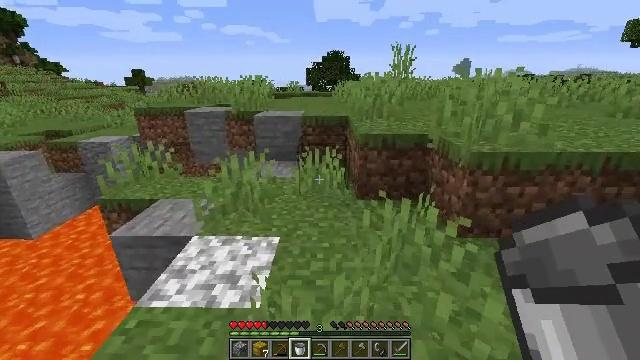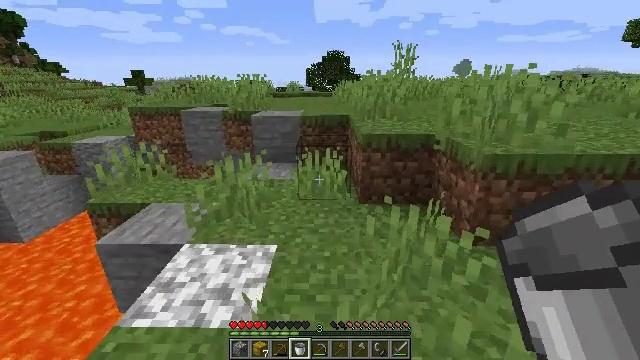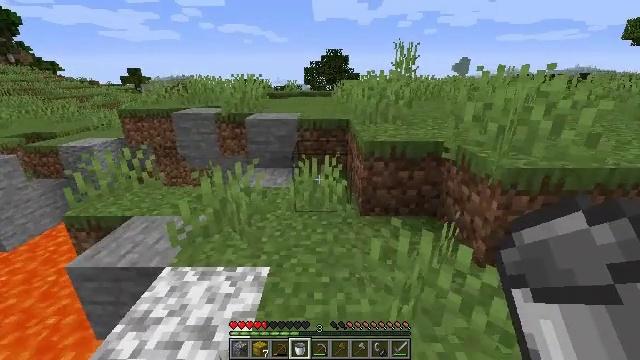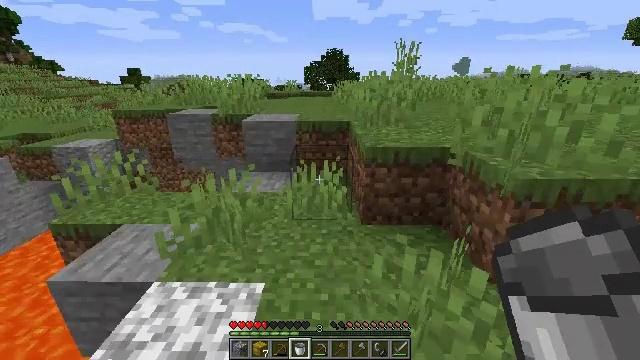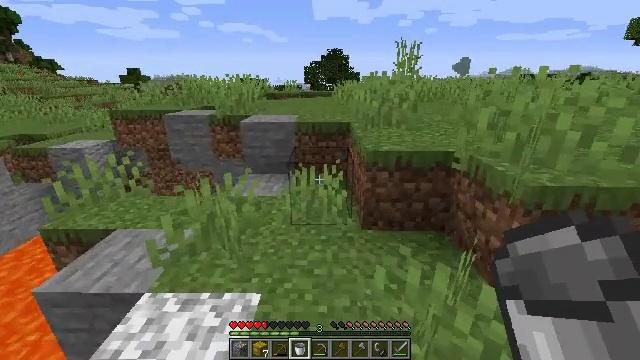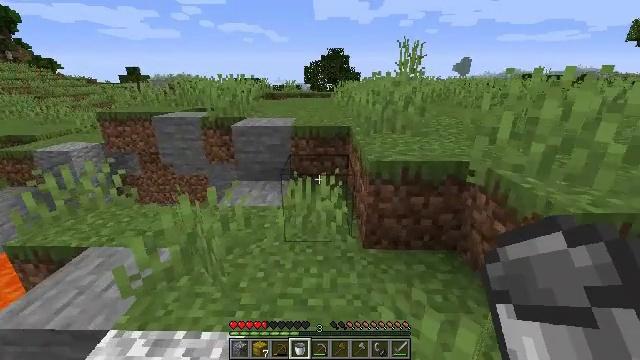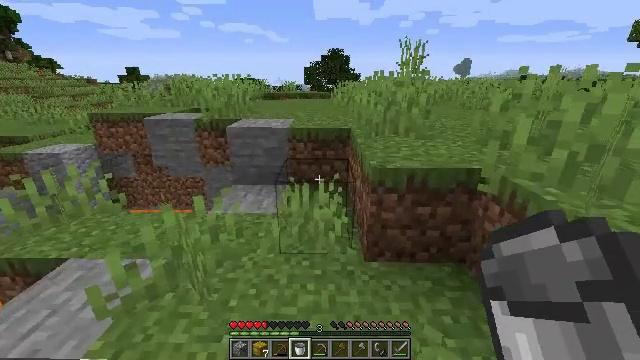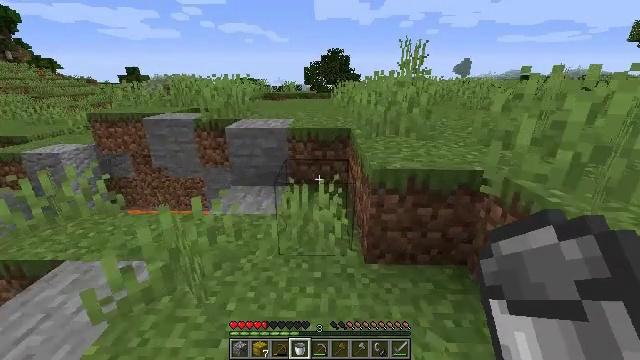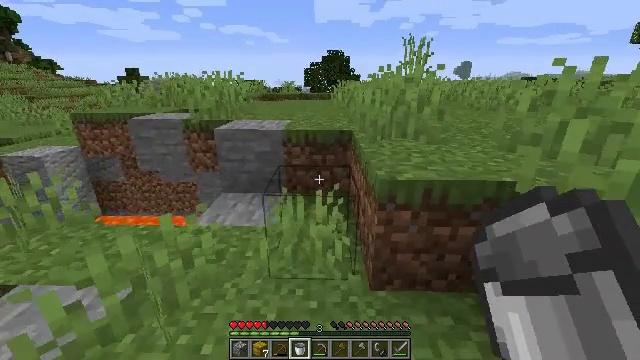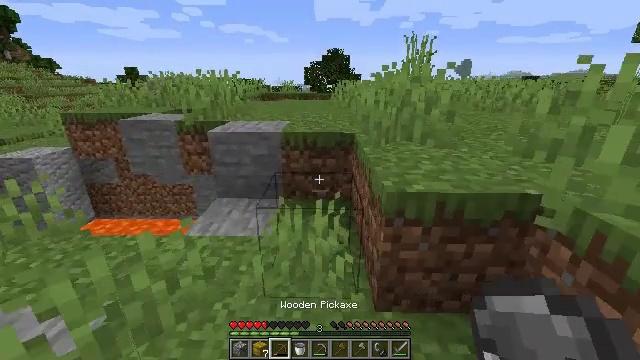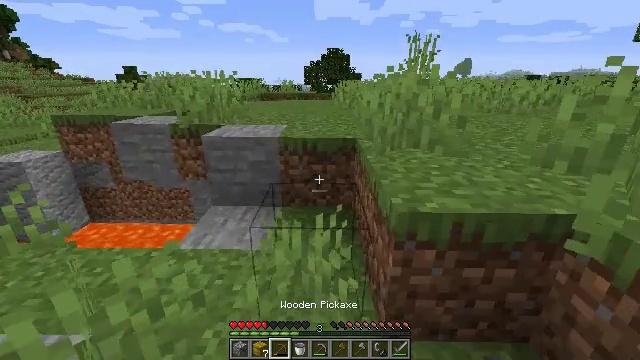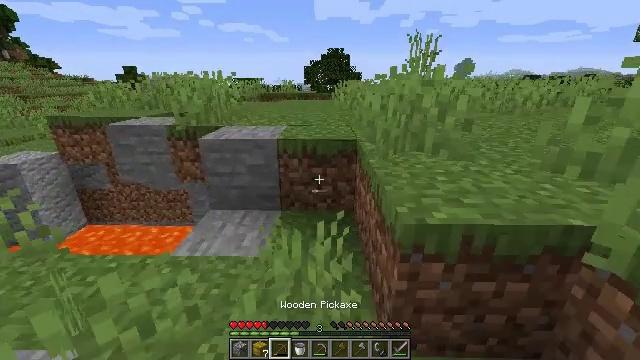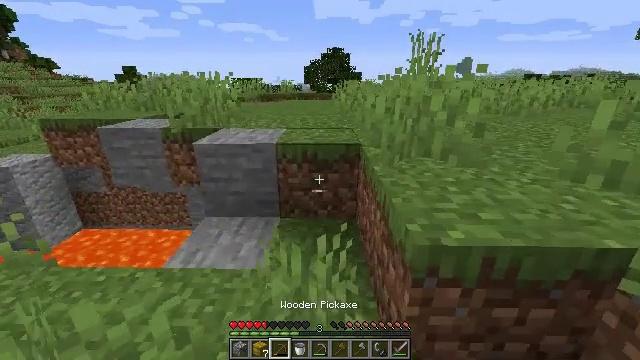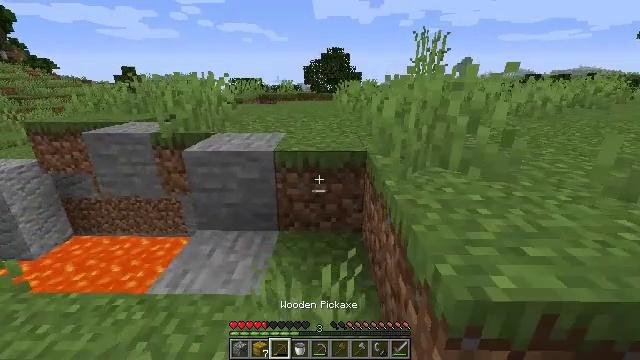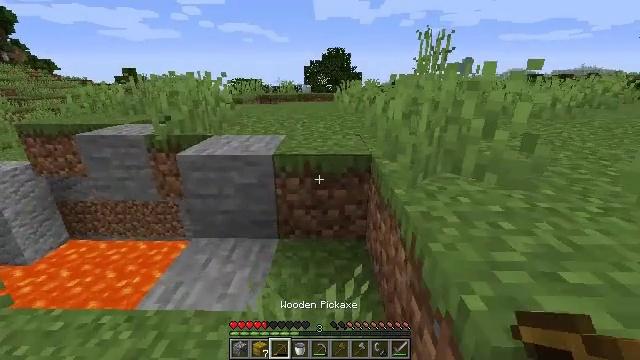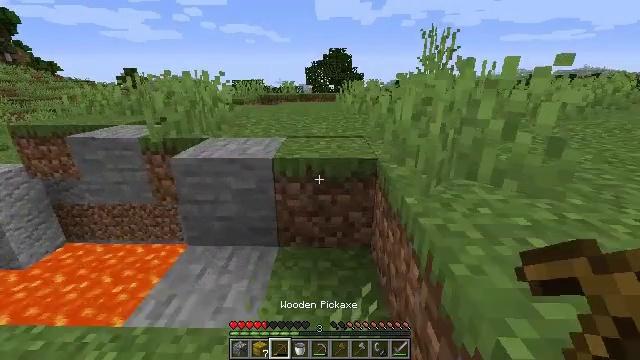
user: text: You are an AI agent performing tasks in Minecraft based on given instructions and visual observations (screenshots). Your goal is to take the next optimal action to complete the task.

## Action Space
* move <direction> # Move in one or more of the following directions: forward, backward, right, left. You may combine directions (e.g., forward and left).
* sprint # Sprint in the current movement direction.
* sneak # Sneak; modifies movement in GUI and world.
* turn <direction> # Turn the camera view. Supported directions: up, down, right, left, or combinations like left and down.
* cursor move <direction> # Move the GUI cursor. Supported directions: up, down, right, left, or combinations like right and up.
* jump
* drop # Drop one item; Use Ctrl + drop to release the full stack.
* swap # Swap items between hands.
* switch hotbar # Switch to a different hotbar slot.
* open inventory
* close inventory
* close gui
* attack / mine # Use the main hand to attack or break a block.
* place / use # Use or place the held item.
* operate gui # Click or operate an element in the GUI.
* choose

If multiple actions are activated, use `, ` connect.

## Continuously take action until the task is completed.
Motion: motion action
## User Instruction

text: Gather materials such as cobblestone.
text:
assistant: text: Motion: move forward
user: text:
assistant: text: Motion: move forward
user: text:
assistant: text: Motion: move forward
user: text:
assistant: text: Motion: move forward
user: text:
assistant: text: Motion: move forward
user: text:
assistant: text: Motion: move forward
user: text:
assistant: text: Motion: move forward
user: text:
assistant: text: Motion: move forward
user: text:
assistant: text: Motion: move forward
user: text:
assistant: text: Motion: move forward
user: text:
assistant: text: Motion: move forward
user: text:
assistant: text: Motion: move forward
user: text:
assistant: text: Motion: move forward
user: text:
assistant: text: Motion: move forward
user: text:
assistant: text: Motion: move forward
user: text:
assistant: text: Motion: move forward
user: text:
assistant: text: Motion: move forward
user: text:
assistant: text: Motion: move forward
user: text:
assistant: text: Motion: move forward, turn left
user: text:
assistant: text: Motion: move forward, turn left and down
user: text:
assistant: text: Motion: move forward, turn down
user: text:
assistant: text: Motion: move forward
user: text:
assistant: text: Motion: move forward
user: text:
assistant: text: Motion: move forward, turn left
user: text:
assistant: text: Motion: move forward, turn left and down
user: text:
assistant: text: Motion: move forward, turn left and down
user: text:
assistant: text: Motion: turn left and down, attack / mine
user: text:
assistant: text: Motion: turn left and down, attack / mine
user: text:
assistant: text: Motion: turn left and down, attack / mine
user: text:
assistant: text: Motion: turn left and down, attack / mine